Question: I have a table like this:

The 'RP Type' column specifies the type of rate plan which can be (low, high, normal)
I want to create a view in which I can see number of each subscribers' which can be high, normal, low.
It should be like this I guess:
'''
Create view t as
select
SubID,
Count(something) as NumeOfHIGH,
Count(Something) as NumOfLOW,
Count(Something) as NumOfNormal
Group by SubID
'''
I might be wrong..Thank you
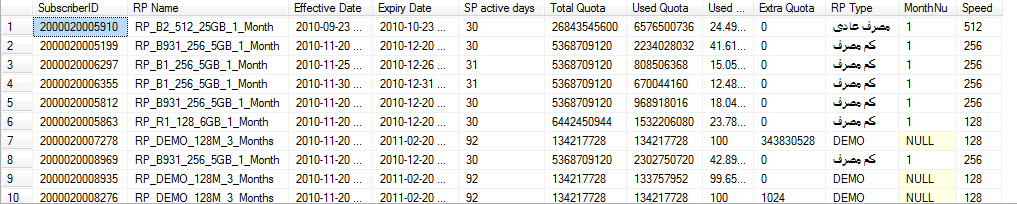
Answer: You can form your query in the following way:
'''
SELECT SubID,
SUM (
CASE
WHEN RP_Type='High' THEN 1
ELSE 0 END
) AS NumOfHigh,
SUM (
CASE
WHEN RP_Type='Low' THEN 1
ELSE 0 END
) AS NumOfLow,
SUM (
CASE
WHEN RP_Type='Normal' THEN 1
ELSE 0 END
) AS NumOfNormal
FROM
<table_name>
Group by SubID
'''
If there are multiple 'RP_Type' in each of High, Low and Normal Category, you can include each type with 'WHEN' in respective category.
For more information and reference: <URL>